Interaction volume radius: 5 \u00c5
Interaction volume height: 20 \u00c5
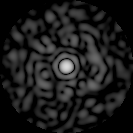
Disorder parameter: 0.8238